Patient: sex M, age 62
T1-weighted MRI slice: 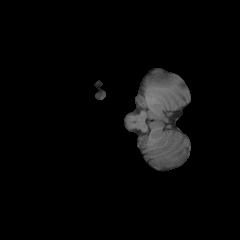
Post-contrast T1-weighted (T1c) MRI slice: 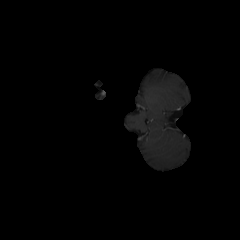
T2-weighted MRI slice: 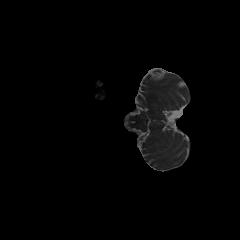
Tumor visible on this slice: no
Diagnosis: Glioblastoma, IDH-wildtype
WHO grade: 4